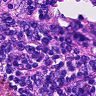
Metastatic tissue present: no